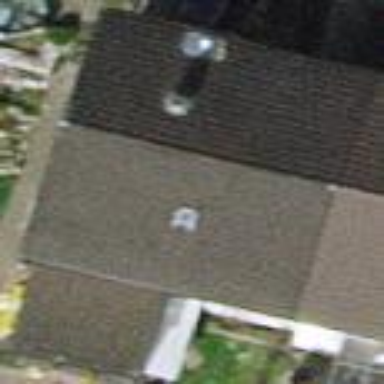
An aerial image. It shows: Semidetached house.